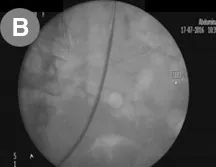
Ureteral access sheath (fluoroscopy), and ,radiopaque stone.
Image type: radiology (x_ray)